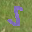
Label: 5